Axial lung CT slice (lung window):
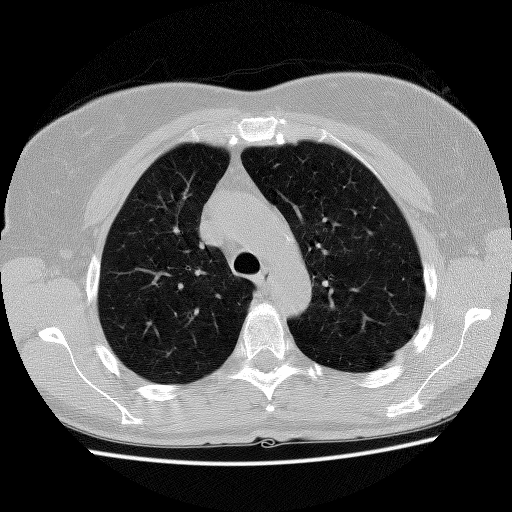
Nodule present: no